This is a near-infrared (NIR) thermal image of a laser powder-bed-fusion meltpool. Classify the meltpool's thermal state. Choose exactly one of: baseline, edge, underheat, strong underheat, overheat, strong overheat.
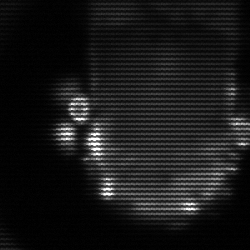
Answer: baseline